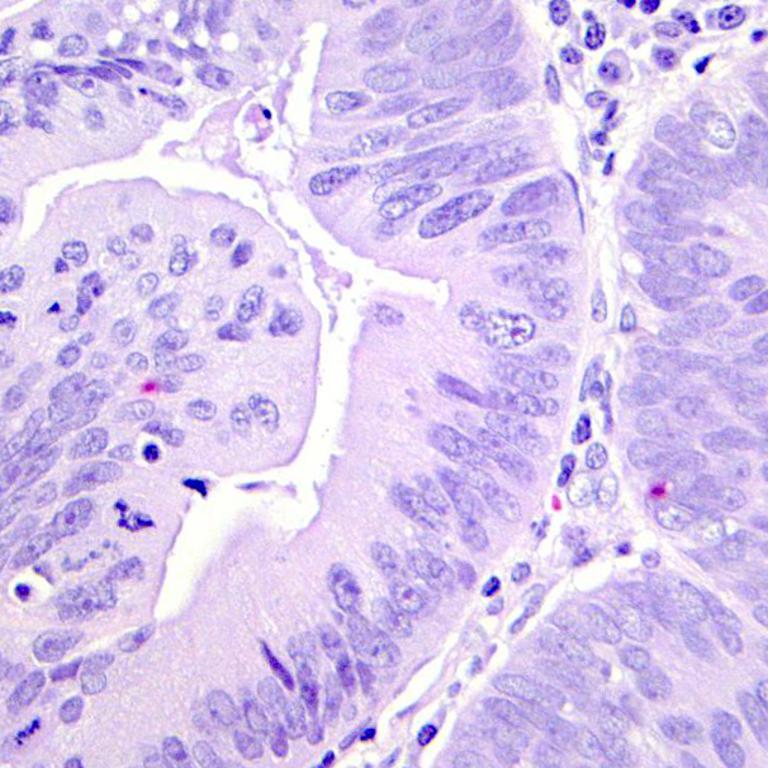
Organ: colon
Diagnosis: adenocarcinomas